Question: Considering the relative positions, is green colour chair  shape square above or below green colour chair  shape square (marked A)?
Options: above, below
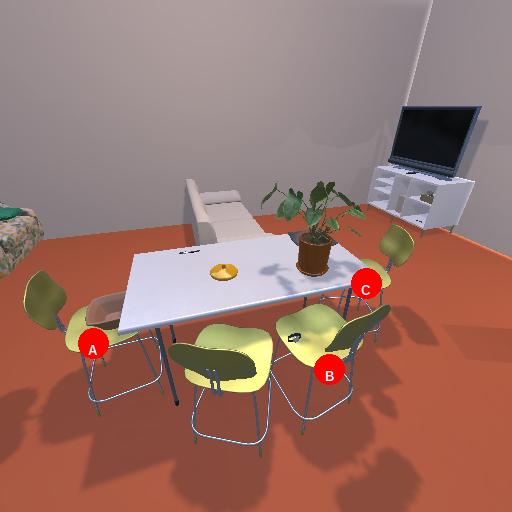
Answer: above